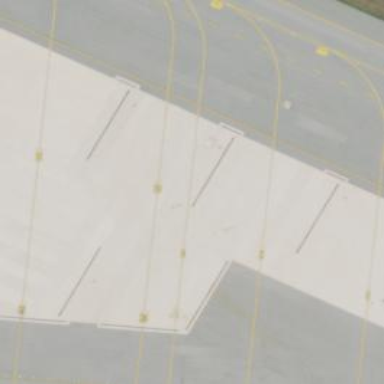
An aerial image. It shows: Apron at the airport.